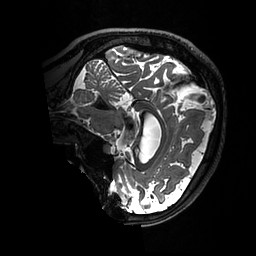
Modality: T2w
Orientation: sagittal
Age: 25
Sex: female
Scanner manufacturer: ge
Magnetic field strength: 3 T
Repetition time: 3.202 s
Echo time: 0.06629 s